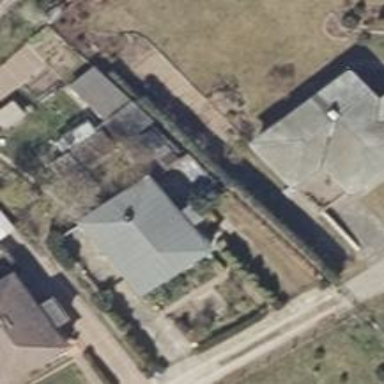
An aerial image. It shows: Building with hipped roof.